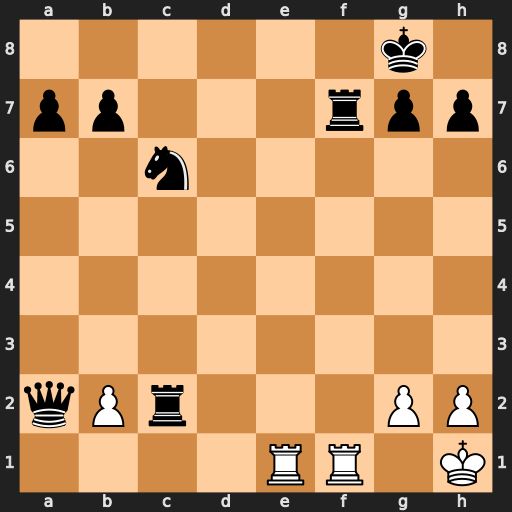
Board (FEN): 6k1/pp3rpp/2n5/8/8/8/qPr3PP/4RR1K
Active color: w
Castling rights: -
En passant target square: -
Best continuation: Re8+ Rf8 Rfxf8#